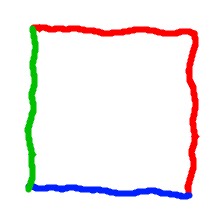
Shape: square